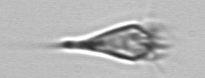
Label: Paratontonia_gracillima